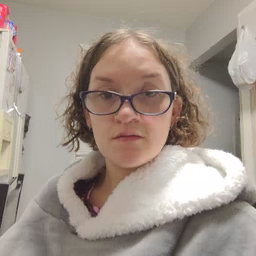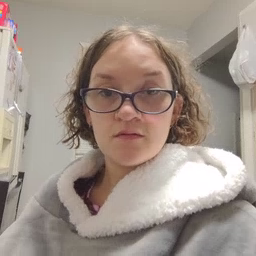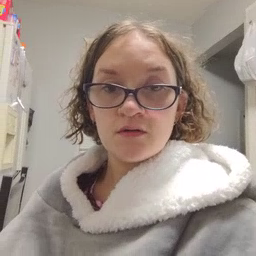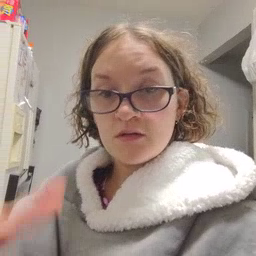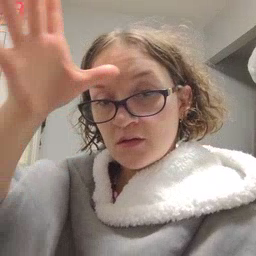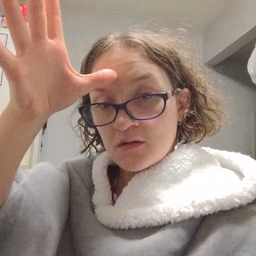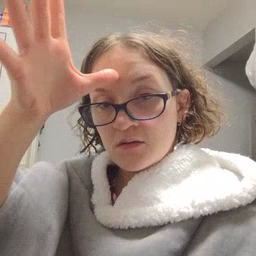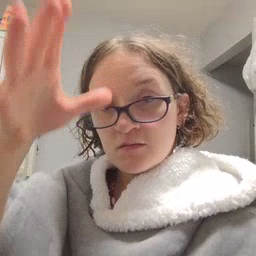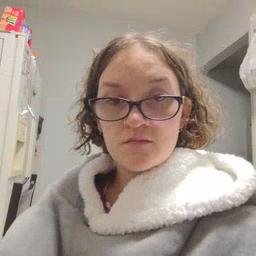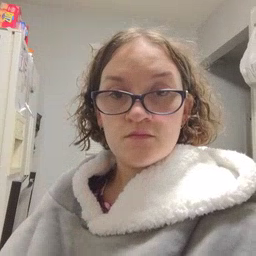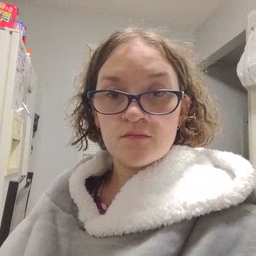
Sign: dad